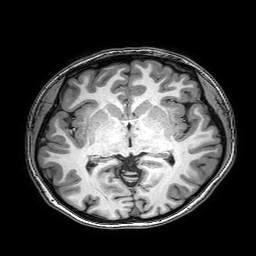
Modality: T1w
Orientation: coronal
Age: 21
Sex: female
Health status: healthy